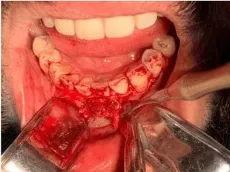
(B) Intraoperative photograph. The lesion after flap reflection.
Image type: medical_photograph (other_medical_photograph)